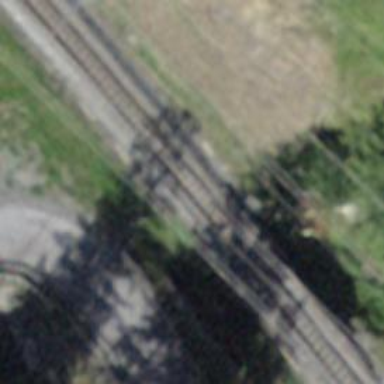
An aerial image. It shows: Narrow-gauge railway bridge with electrified contact lines and one track.